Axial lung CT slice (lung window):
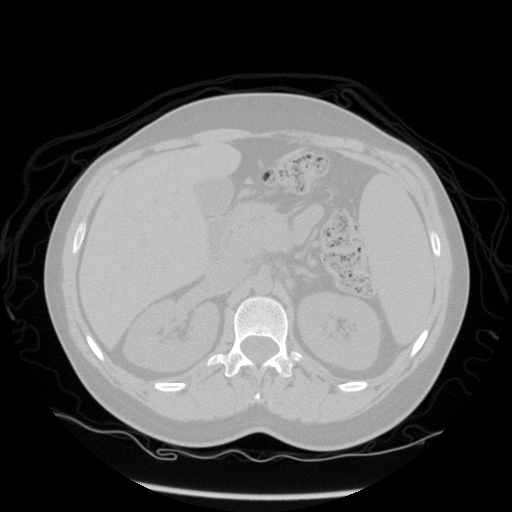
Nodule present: no